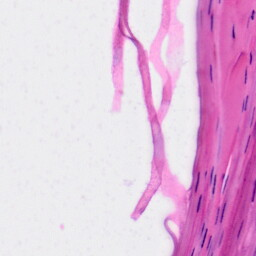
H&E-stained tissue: Skin